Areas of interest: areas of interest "Hans Christian Andersen Fairy Tale Park"
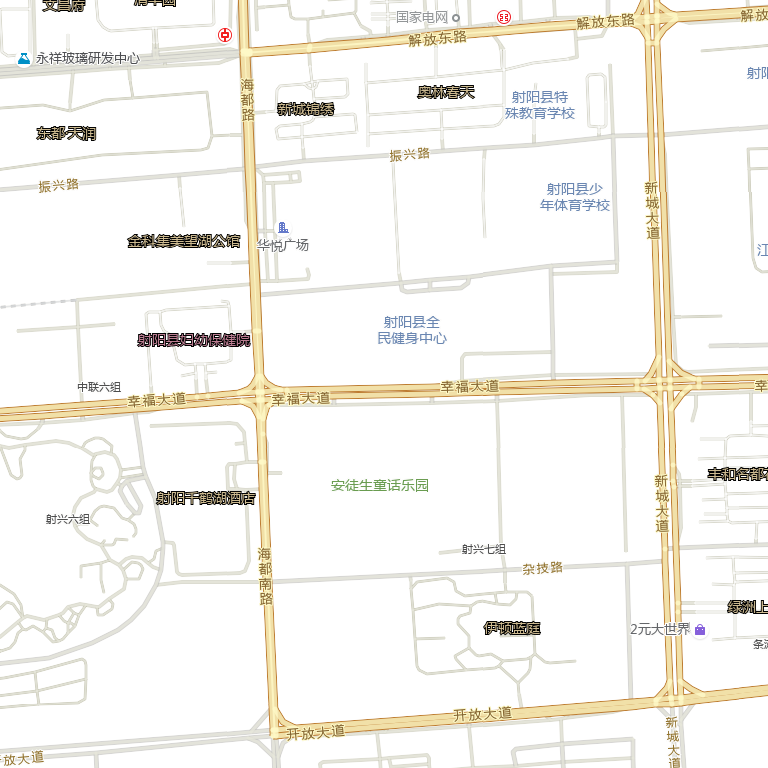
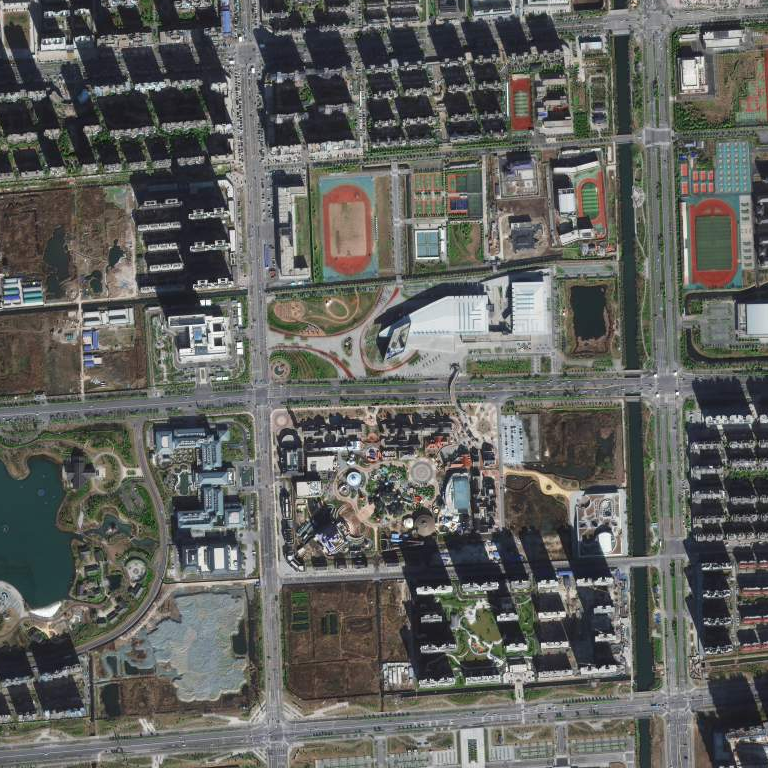